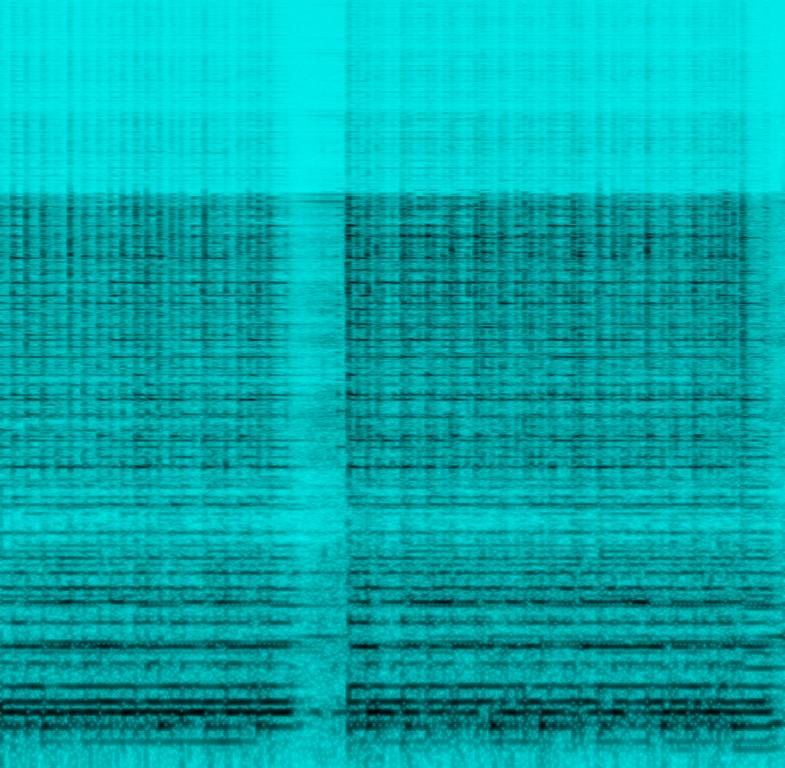
This is an instructive flamenco guitar piece. The player is depicting how the piece must be played by starting it slow and eventually getting faster. The theme is repeated by the player.